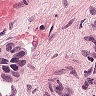
Metastatic tissue present: yes